Field crop: maize
Growth stage: 2
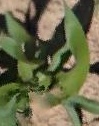
Species: maize